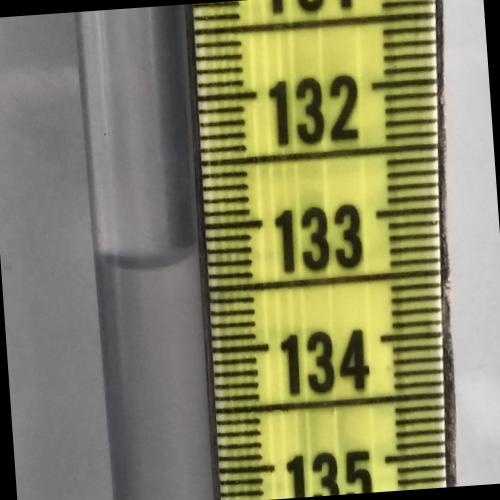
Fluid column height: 133.2 cm